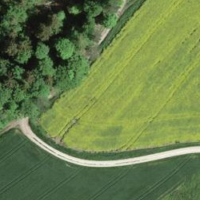
EUNIS habitat code: 52
Species observed at this site:
Brassica napus